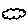
Label: cloud